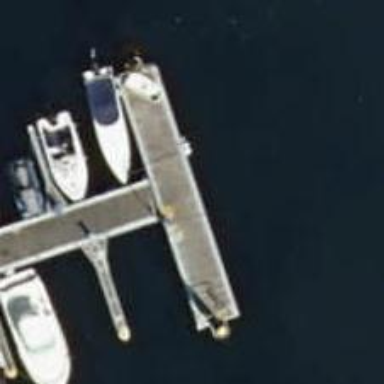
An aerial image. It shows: Man-made pier.